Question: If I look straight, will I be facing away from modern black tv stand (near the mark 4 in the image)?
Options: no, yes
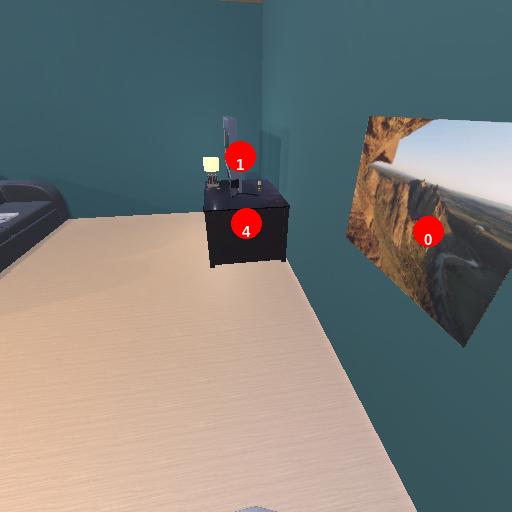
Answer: no